Question: In my Android app, I would like there to be a bar indicating how much of a project a user has completed.
I would call it a Progress Bar, but unlike what most people call a Progress Bar, it doesn't indicate a computer's progress in a certain processing task, but indicates over a long period of time how far a user has gotten.
I used a simple approach when I only allowed 3 tasks per project. I simple saved separate images of what the bar looked like at each stage. However, with projects having many dozens of tasks, this simply isn't realistic. There must be a better way.
I've mocked up a simple example of what I am trying to do. I'd appreciate any help and advice

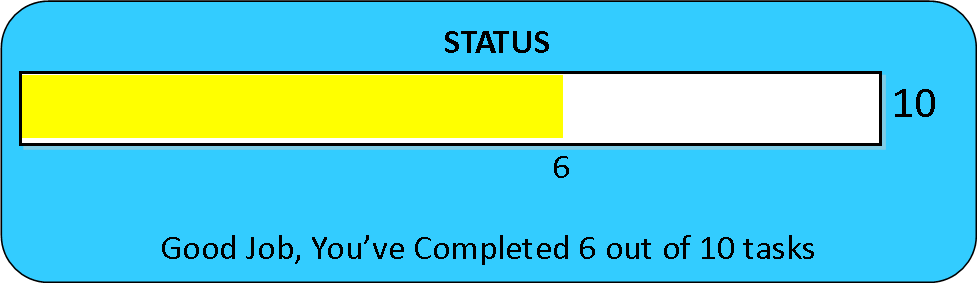
Answer: Use ProgressBar. Its official documentation contains sample code <URL>
'''
<ProgressBar
style="@android:style/Widget.ProgressBar.Horizontal"
android:layout_width="175dp"
android:layout_height="20dp"
android:minHeight="20dip"
android:maxHeight="20dip"
android:id="@+id/progressBar"
/>
'''